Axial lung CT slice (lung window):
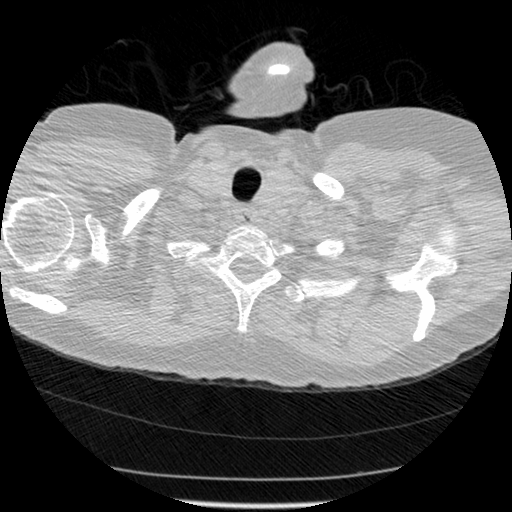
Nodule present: no